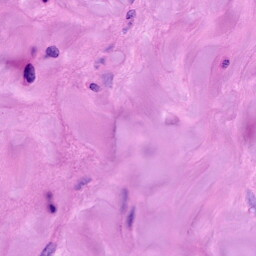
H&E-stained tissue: Breast